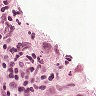
Metastatic tissue present: yes